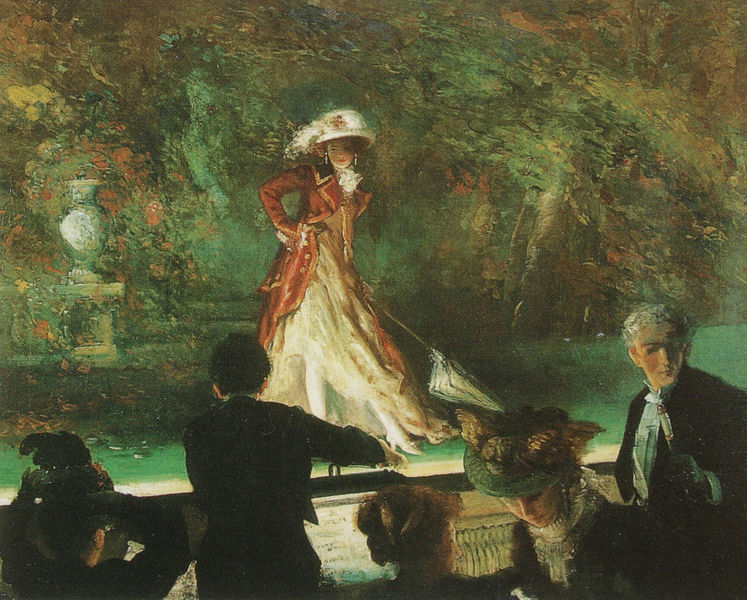
Titel: Footlight Flirtation
Künstler: Everett Shinn
Institution: (Privatsammlung)
Schlagwörter: blau, mann, weiß, bäume, frauen, gelb, grün, impressionismus, menschen, damen, frau, hintergrund, hut, hüte, männer, schwarz, vordergrund, dame, rot, schirm, gesellschaft, herren, jacke, federn, natur, mantel, bühne, gesang, musik, oper, orchester, sängerin, theater, wald, vase, federhut, hellblau, balkon, noten, notenständer, zuschauer, bühnenbild, frack, leuchten, uniform, geige, geiger, violine, violinist, singen, mittelpunkt, schauspielerin, mittelgrund, dirigent, uniformjacke